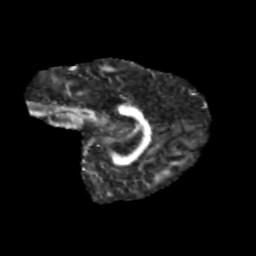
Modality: FA
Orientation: sagittal
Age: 11
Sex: male
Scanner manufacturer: siemens
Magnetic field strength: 3 T
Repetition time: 3.8 s
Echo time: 0.07 s